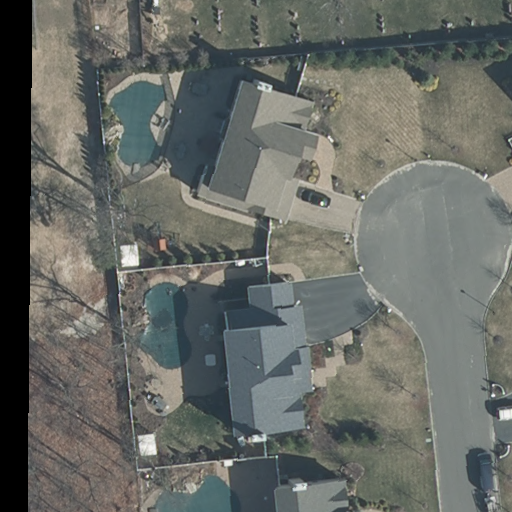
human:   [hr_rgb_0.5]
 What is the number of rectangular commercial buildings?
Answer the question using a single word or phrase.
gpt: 0

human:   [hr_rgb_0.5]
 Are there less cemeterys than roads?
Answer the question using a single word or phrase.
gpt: no

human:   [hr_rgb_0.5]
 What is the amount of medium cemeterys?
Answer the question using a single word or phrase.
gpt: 0

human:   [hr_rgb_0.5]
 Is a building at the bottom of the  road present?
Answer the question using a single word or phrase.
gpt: yes

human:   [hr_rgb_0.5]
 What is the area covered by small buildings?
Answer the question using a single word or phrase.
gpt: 0m2

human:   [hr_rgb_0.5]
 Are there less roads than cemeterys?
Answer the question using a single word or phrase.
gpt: no

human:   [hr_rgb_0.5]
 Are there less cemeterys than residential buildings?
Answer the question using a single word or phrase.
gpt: yes

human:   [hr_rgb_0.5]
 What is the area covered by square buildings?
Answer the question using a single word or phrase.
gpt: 0m2

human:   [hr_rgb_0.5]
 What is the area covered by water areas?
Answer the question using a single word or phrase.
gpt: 0m2

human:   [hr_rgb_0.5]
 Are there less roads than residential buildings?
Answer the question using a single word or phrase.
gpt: yes

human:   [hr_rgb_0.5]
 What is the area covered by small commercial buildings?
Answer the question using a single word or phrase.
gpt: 0m2

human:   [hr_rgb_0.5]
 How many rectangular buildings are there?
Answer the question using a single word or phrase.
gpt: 0

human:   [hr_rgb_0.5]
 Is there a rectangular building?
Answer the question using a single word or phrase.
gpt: no

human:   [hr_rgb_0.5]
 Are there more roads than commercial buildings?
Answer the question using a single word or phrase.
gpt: yes

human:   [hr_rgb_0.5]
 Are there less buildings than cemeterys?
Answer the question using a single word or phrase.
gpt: no

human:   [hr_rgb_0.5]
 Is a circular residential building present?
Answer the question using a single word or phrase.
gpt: no

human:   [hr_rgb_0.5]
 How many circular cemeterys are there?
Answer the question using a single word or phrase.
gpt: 0

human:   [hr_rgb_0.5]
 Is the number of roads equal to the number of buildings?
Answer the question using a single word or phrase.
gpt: no

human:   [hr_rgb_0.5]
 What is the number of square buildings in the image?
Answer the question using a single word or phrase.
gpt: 0

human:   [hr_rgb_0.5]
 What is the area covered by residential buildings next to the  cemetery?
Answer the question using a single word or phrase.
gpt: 1328m2

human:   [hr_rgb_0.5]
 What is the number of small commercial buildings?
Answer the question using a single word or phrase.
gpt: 0

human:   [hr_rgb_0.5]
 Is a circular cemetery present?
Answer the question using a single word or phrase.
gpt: no

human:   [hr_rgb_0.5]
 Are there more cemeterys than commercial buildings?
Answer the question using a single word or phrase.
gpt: yes

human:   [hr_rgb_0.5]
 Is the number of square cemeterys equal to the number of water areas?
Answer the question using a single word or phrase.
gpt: yes

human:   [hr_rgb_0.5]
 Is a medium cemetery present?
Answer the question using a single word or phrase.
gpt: no

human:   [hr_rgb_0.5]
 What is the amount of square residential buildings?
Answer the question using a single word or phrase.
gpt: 0

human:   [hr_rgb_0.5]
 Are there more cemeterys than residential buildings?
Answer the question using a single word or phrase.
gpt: no

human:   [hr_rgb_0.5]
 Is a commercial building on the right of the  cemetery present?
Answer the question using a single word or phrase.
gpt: no

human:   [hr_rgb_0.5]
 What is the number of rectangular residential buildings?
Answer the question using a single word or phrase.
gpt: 0

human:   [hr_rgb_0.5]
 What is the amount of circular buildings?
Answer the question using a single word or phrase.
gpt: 0

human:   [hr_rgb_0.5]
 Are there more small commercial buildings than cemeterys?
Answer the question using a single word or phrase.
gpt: no

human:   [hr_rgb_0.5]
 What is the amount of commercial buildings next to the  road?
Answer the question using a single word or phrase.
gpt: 0

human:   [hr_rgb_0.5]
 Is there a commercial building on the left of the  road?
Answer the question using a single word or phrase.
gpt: no

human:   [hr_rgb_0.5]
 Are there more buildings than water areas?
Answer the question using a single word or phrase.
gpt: yes

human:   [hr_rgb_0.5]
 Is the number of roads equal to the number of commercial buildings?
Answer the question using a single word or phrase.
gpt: no

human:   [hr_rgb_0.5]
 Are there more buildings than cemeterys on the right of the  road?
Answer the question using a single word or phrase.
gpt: yes